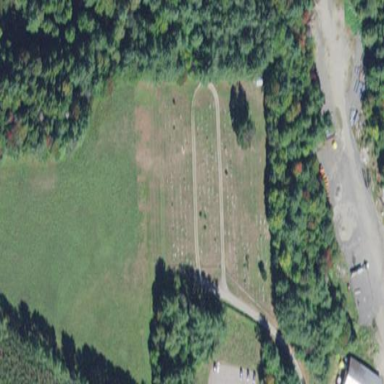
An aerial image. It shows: Graveyard area designated as cemetery.